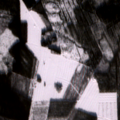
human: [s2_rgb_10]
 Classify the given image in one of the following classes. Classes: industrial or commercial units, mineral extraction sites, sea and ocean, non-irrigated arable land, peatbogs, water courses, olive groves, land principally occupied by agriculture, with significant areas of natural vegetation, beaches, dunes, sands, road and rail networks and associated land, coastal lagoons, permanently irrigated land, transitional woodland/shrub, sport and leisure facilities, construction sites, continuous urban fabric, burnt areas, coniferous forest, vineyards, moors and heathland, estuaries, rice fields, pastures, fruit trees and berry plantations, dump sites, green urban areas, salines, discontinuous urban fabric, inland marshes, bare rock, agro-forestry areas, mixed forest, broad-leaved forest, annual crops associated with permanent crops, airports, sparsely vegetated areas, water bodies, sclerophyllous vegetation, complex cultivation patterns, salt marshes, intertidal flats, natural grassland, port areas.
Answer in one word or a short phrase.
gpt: non-irrigated arable land, coniferous forest, mixed forest, transitional woodland/shrub